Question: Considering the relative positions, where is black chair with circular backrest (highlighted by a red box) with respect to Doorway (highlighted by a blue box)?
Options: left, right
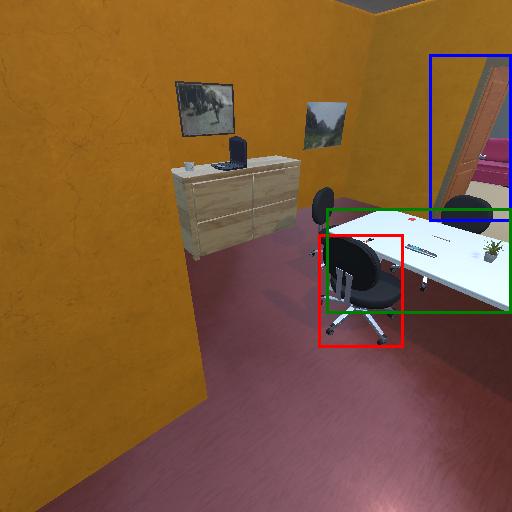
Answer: left